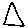
Label: triangle